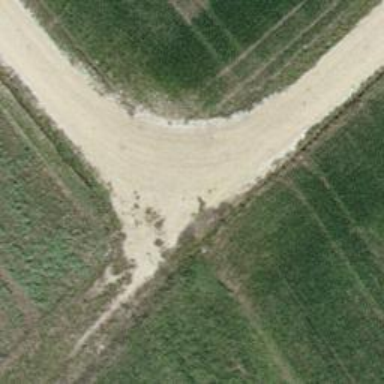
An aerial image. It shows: Gravel track with grade3 tracktype.